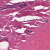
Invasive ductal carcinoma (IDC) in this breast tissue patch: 0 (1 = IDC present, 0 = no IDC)